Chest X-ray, PA view. Patient: 34 years old, sex F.
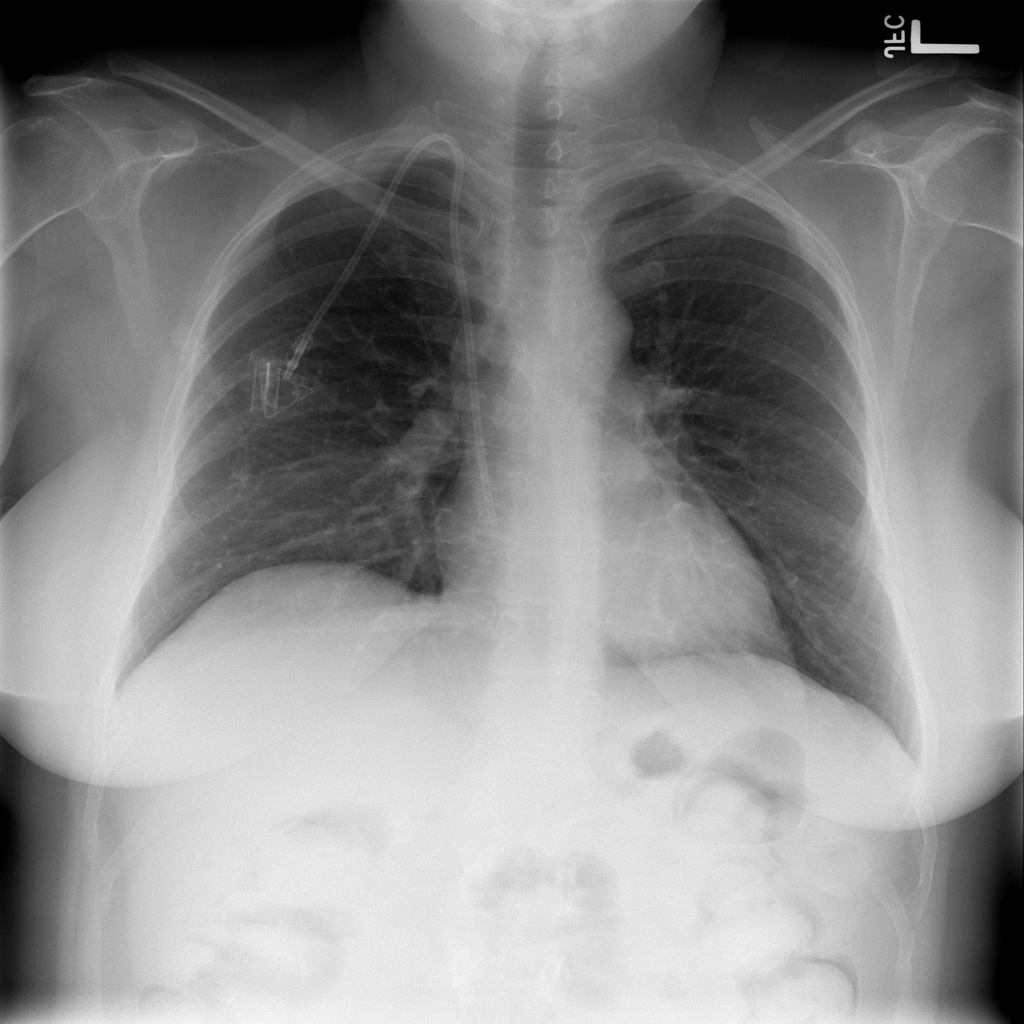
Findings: Pleural_Thickening